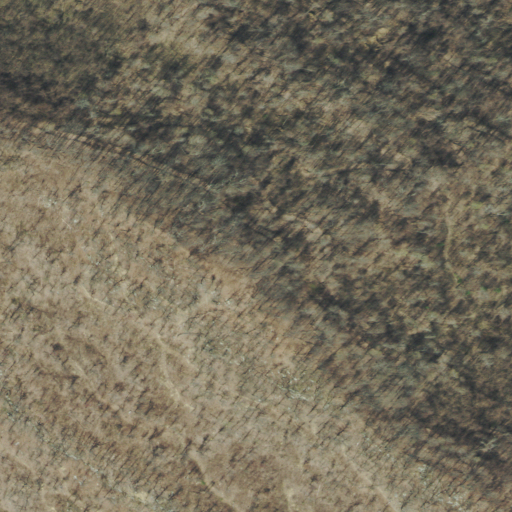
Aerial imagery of mountain in Tennessee named Arch Mountain containing deciduous forest and shrub